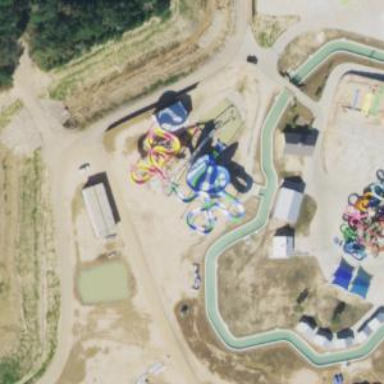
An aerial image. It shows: Water slide attraction.